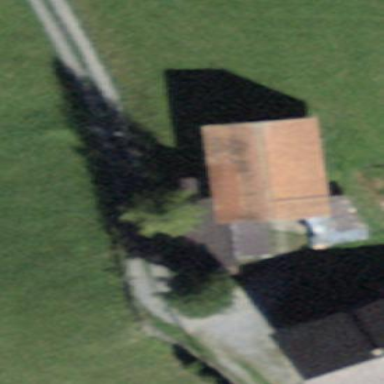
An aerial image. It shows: Garage building.